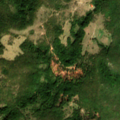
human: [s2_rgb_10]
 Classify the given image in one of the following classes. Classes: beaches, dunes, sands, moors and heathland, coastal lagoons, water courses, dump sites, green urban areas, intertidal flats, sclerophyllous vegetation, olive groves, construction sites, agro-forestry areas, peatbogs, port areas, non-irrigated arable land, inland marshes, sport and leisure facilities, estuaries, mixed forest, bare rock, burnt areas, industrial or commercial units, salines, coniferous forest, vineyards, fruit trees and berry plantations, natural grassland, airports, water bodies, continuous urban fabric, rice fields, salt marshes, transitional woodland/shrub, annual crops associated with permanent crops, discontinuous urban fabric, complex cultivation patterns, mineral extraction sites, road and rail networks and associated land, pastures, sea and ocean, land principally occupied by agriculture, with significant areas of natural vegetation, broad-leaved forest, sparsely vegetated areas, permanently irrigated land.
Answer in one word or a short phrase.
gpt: broad-leaved forest, natural grassland, transitional woodland/shrub